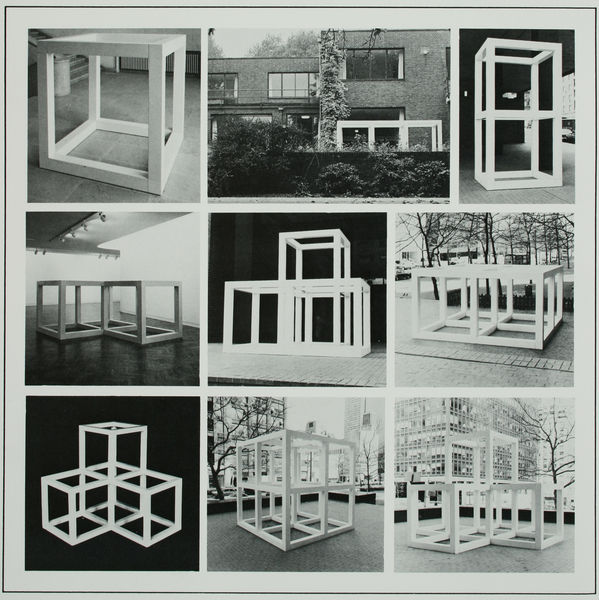
Titel: diverse Skulpturen
Künstler: Sol Lewitt
Schlagwörter: baum, blätter, dunkel, schatten, weiß, baumstämme, bäume, kubismus, stadt, äste, fenster, grau, hell, holz, licht, raum, schwarz, straße, tisch, tische, zimmer, anlage, gebäude, gras, haus, park, rasen, muster, regal, wand, rahmen, innenraum, möbel, ast, baumstamm, feld, felder, gräser, häuser, boden, figur, innen, blatt, pflanze, pflanzen, garten, ranken, skulptur, statue, bilder, fotos, moderne, abstrakt, farben, fläche, flächen, modern, mauer, farbe, formen, hecke, monochrom, backstein, platz, figuren, tannen, metall, gestell, plastik, foto, fotografie, rechtecke, wände, eisen, außen, rechteck, minimalismus, draußen, form, kupfer, fliesen, tanne, fliese, räume, ranke, würfel, quadrate, skelett, skulpturen, plastiken, quader, statuen, mauern, gärten, regale, museum, städte, drinnen, sol, kanten, geometrie, lewitt, quadrat, aufnahme, kuben, installation, raster, wintergarten, rohr, gallerie, backsteine, anlagen, vorplatz, kubus, innenräume, gestelle, vorgarten, plätze, hochhaus, abstraktheit, parkanlagen, gartenanlagen, aufnahmen, fotografien, holzu, parks, sol lewitt, environment, minimal art, installationen, jubus, quadate, skulpturn, wintergarte, überall